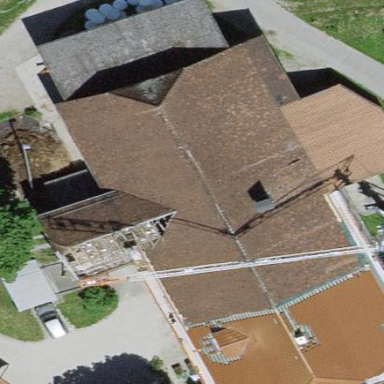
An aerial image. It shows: Farm building.